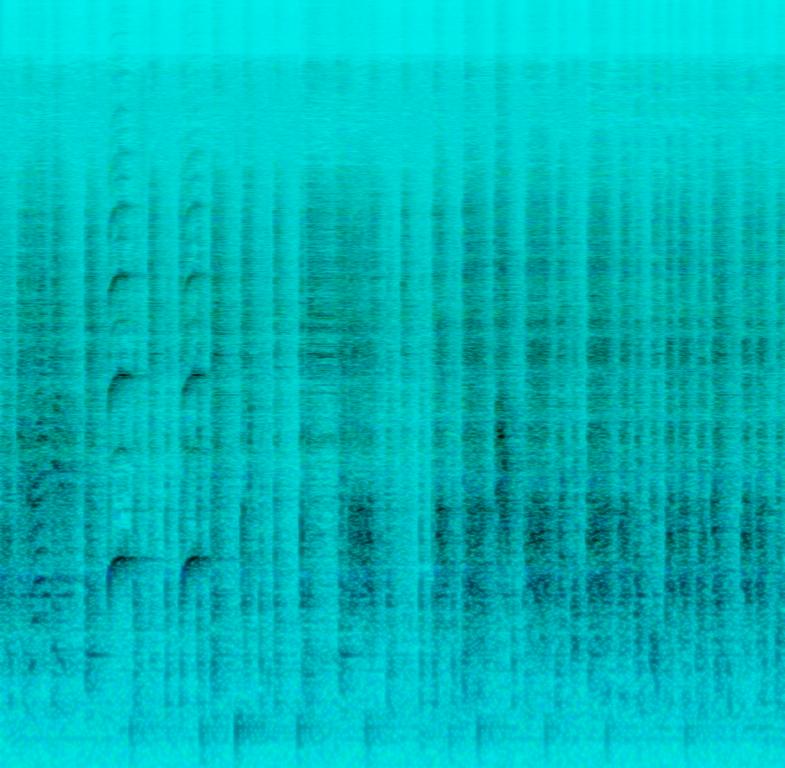
This audio contains someone scratching to a backing drumtrack. This song may be playing at home demonstrating an app to someone.